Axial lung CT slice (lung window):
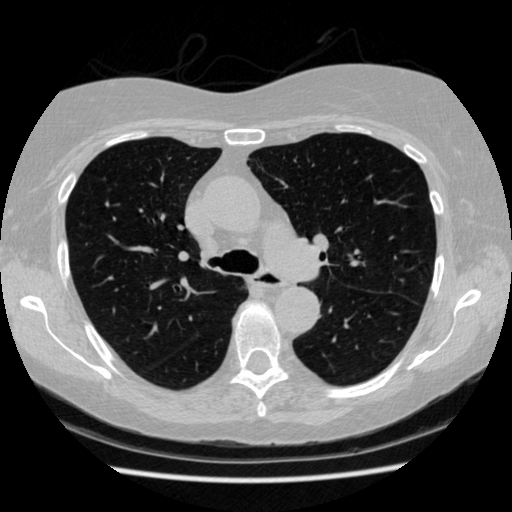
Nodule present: no